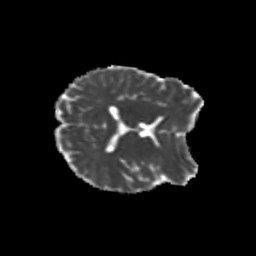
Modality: MD
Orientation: axial
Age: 28
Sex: female
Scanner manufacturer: siemens
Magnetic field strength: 3 T
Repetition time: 3.5 s
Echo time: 0.104 s